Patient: sex M, age 35
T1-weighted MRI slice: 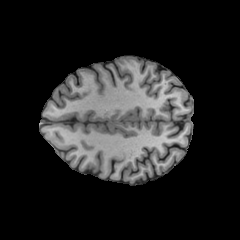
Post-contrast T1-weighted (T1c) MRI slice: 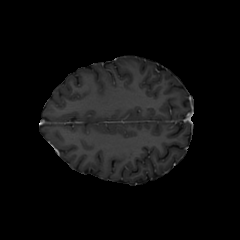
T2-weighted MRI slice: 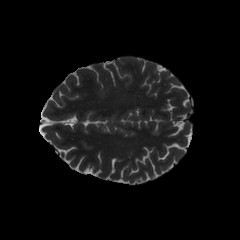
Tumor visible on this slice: yes
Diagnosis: Astrocytoma, IDH-mutant
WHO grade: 3